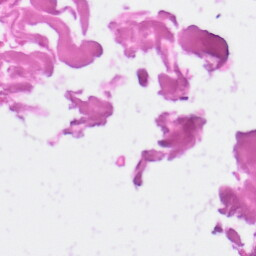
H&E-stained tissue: Skin